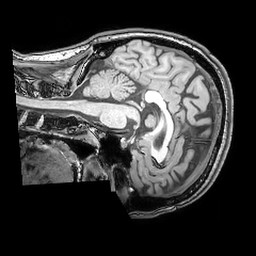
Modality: T1w
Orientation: sagittal
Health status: ill
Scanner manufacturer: philips
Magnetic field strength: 3 T
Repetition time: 0.007 s
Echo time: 0.0035 s